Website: ulta-beauty
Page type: address-validator
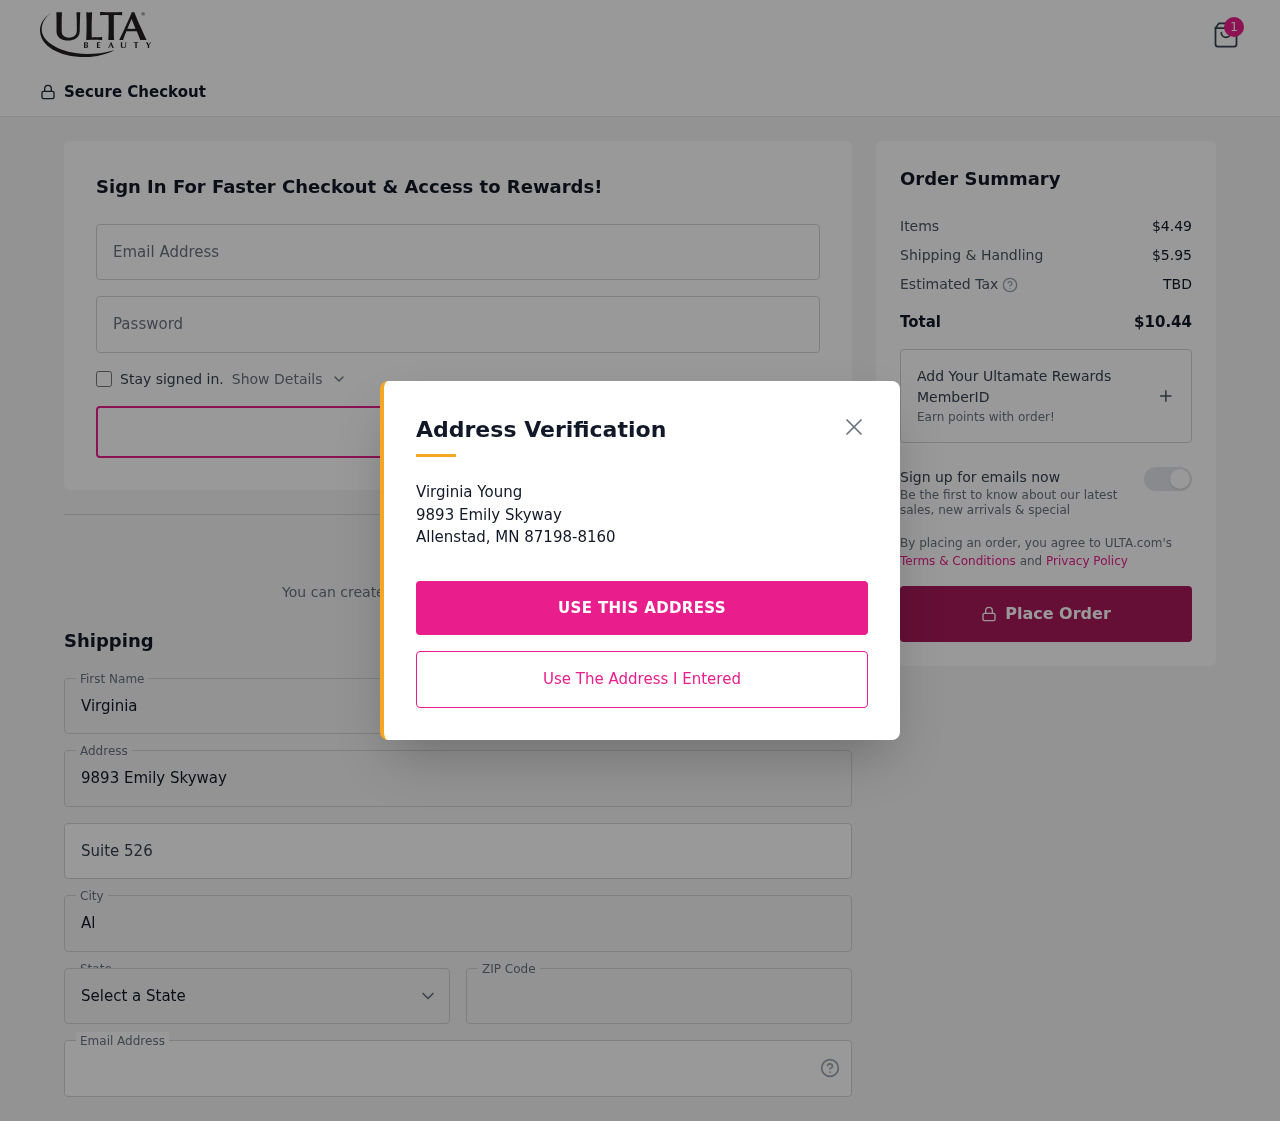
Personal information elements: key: PII_CITY
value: Allenstad
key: PII_EMAIL
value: virginiayoung@yahoo.com
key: PII_FIRSTNAME
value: Virginia
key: PII_LASTNAME
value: Young
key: PII_POSTCODE
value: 87198
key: PII_STATE_ABBR
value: MN
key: PII_STREET
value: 9893 Emily Skyway
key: PII_STREET2
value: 9893 Emily Skyway
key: PII_STREET2
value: Suite 526
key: PII_FULLNAME2
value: Virginia Young
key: PII_CITY2
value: Allenstad
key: PII_STATE_ABBR2
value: MN
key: PII_POSTCODE_FULL
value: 87198
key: PII_POSTCODE_EXT
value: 8160
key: PII_POSTCODE_NUMERIC
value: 87198
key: PII_POSTCODE_EXT_NUMERIC
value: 8160
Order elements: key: ORDER_NUM_ITEMS
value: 1
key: ORDER_SUBTOTAL
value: $4.49
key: ORDER_SHIPPING_COST
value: $5.95
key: ORDER_TOTAL
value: $10.44